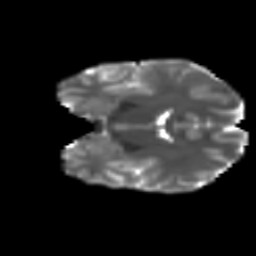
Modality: T2w
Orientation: coronal
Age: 19
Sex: female
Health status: ill
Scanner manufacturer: ge
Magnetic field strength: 3 T
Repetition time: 6.752 s
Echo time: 0.079 s